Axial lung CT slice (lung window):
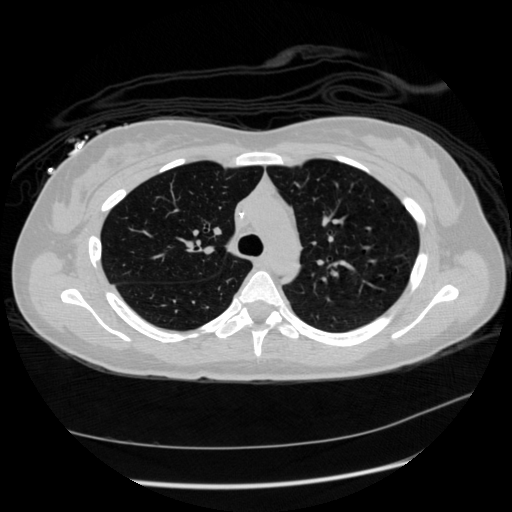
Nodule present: no